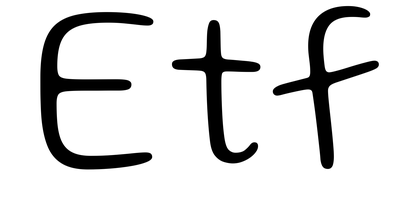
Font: Gluten_ExtraLight